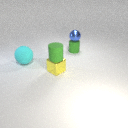
small green rubber cylinder behind large cyan rubber sphere